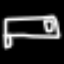
Label: bed